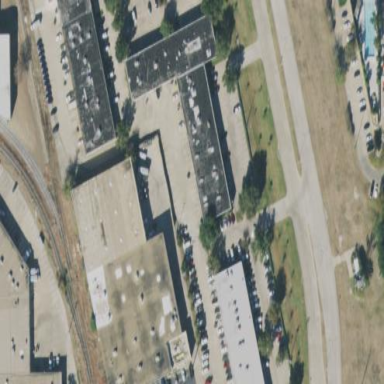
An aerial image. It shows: Retail building.